Question: I need show video into VideoView which locate inside of activity with style (extends of Theme.Dialog).
'''
<resources>
<style name="Custom" parent="android:style/Theme.Dialog">
<item name="android:windowNoTitle">true</item>
</style>
</resources>
'''
Layout:
'''
<?xml version="1.0" encoding="utf-8"?>
<FrameLayout xmlns:android="http://schemas.android.com/apk/res/android"
android:layout_width="wrap_content"
android:layout_height="wrap_content">
<VideoView
android:id="@+id/video_surface"
android:layout_width="500dp"
android:layout_height="200dp"
android:layout_marginTop="20dp" />
</FrameLayout>
'''
and I have the next:

As you can see in the left-top corner is transparently. How can I disable that?
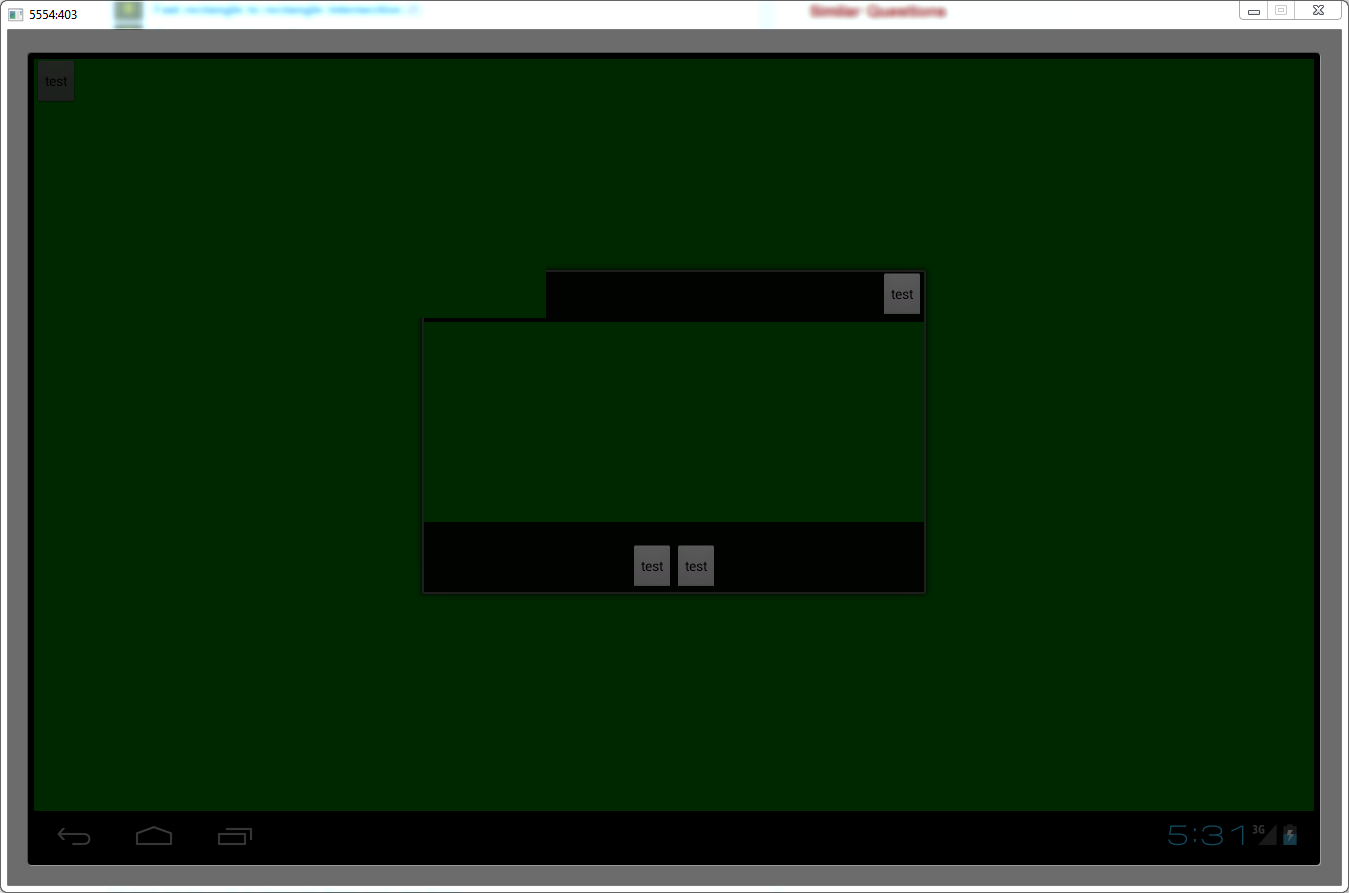
Answer: Resolution of the problem is correct style for activity on:
'''
<resources>
<style name="Custom">
<item name="android:windowNoTitle">true</item>
<item name="android:gravity">center</item>
<item name="android:windowBackground">@android:color/transparent</item>
<item name="android:windowIsTranslucent">true</item>
</style>
</resources>
'''
Only in that case you can't close activity by means tap on the gray area around window